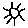
Label: sun